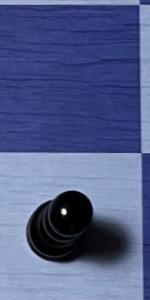
Label: Pawn_Black